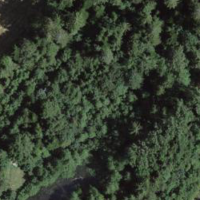
EUNIS habitat code: 43
Species observed at this site:
Fagus sylvatica
Caltha palustris
Sorbus aucuparia